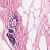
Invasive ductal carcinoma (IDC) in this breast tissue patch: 0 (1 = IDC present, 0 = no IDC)